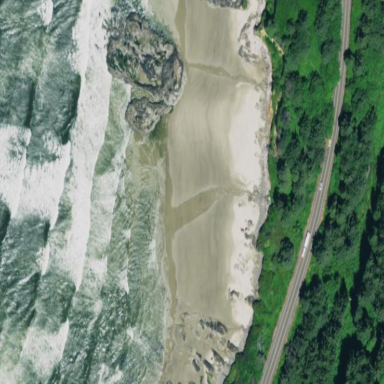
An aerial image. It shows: Beautiful beach with natural surroundings.